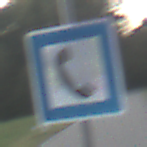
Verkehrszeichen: Fernsprecher
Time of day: SunriseSunset
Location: Outdoor (Nature)
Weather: PartlyCloudy
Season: NotSpecified
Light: Natural